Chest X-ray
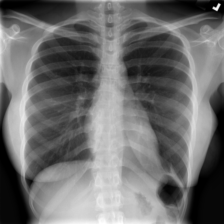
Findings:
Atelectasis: negative
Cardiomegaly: negative
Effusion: negative
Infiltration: negative
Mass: negative
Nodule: negative
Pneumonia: negative
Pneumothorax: negative
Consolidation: negative
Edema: negative
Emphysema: negative
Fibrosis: negative
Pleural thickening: negative
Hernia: negative